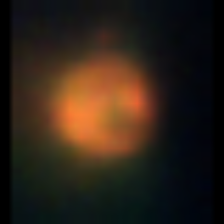
Taxon: NanoPlankton
Group: Other